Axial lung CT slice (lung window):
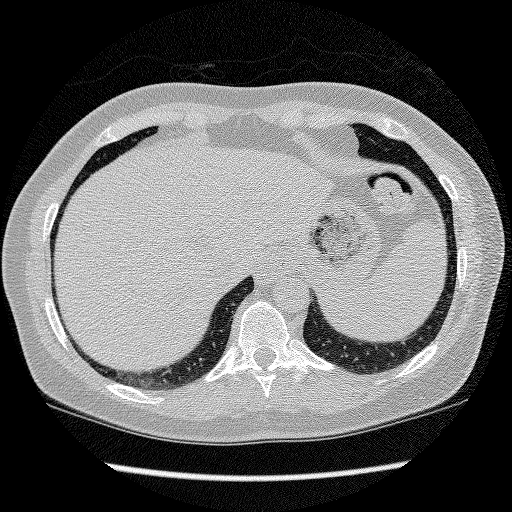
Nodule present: no